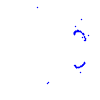
Particle: proton